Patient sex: M
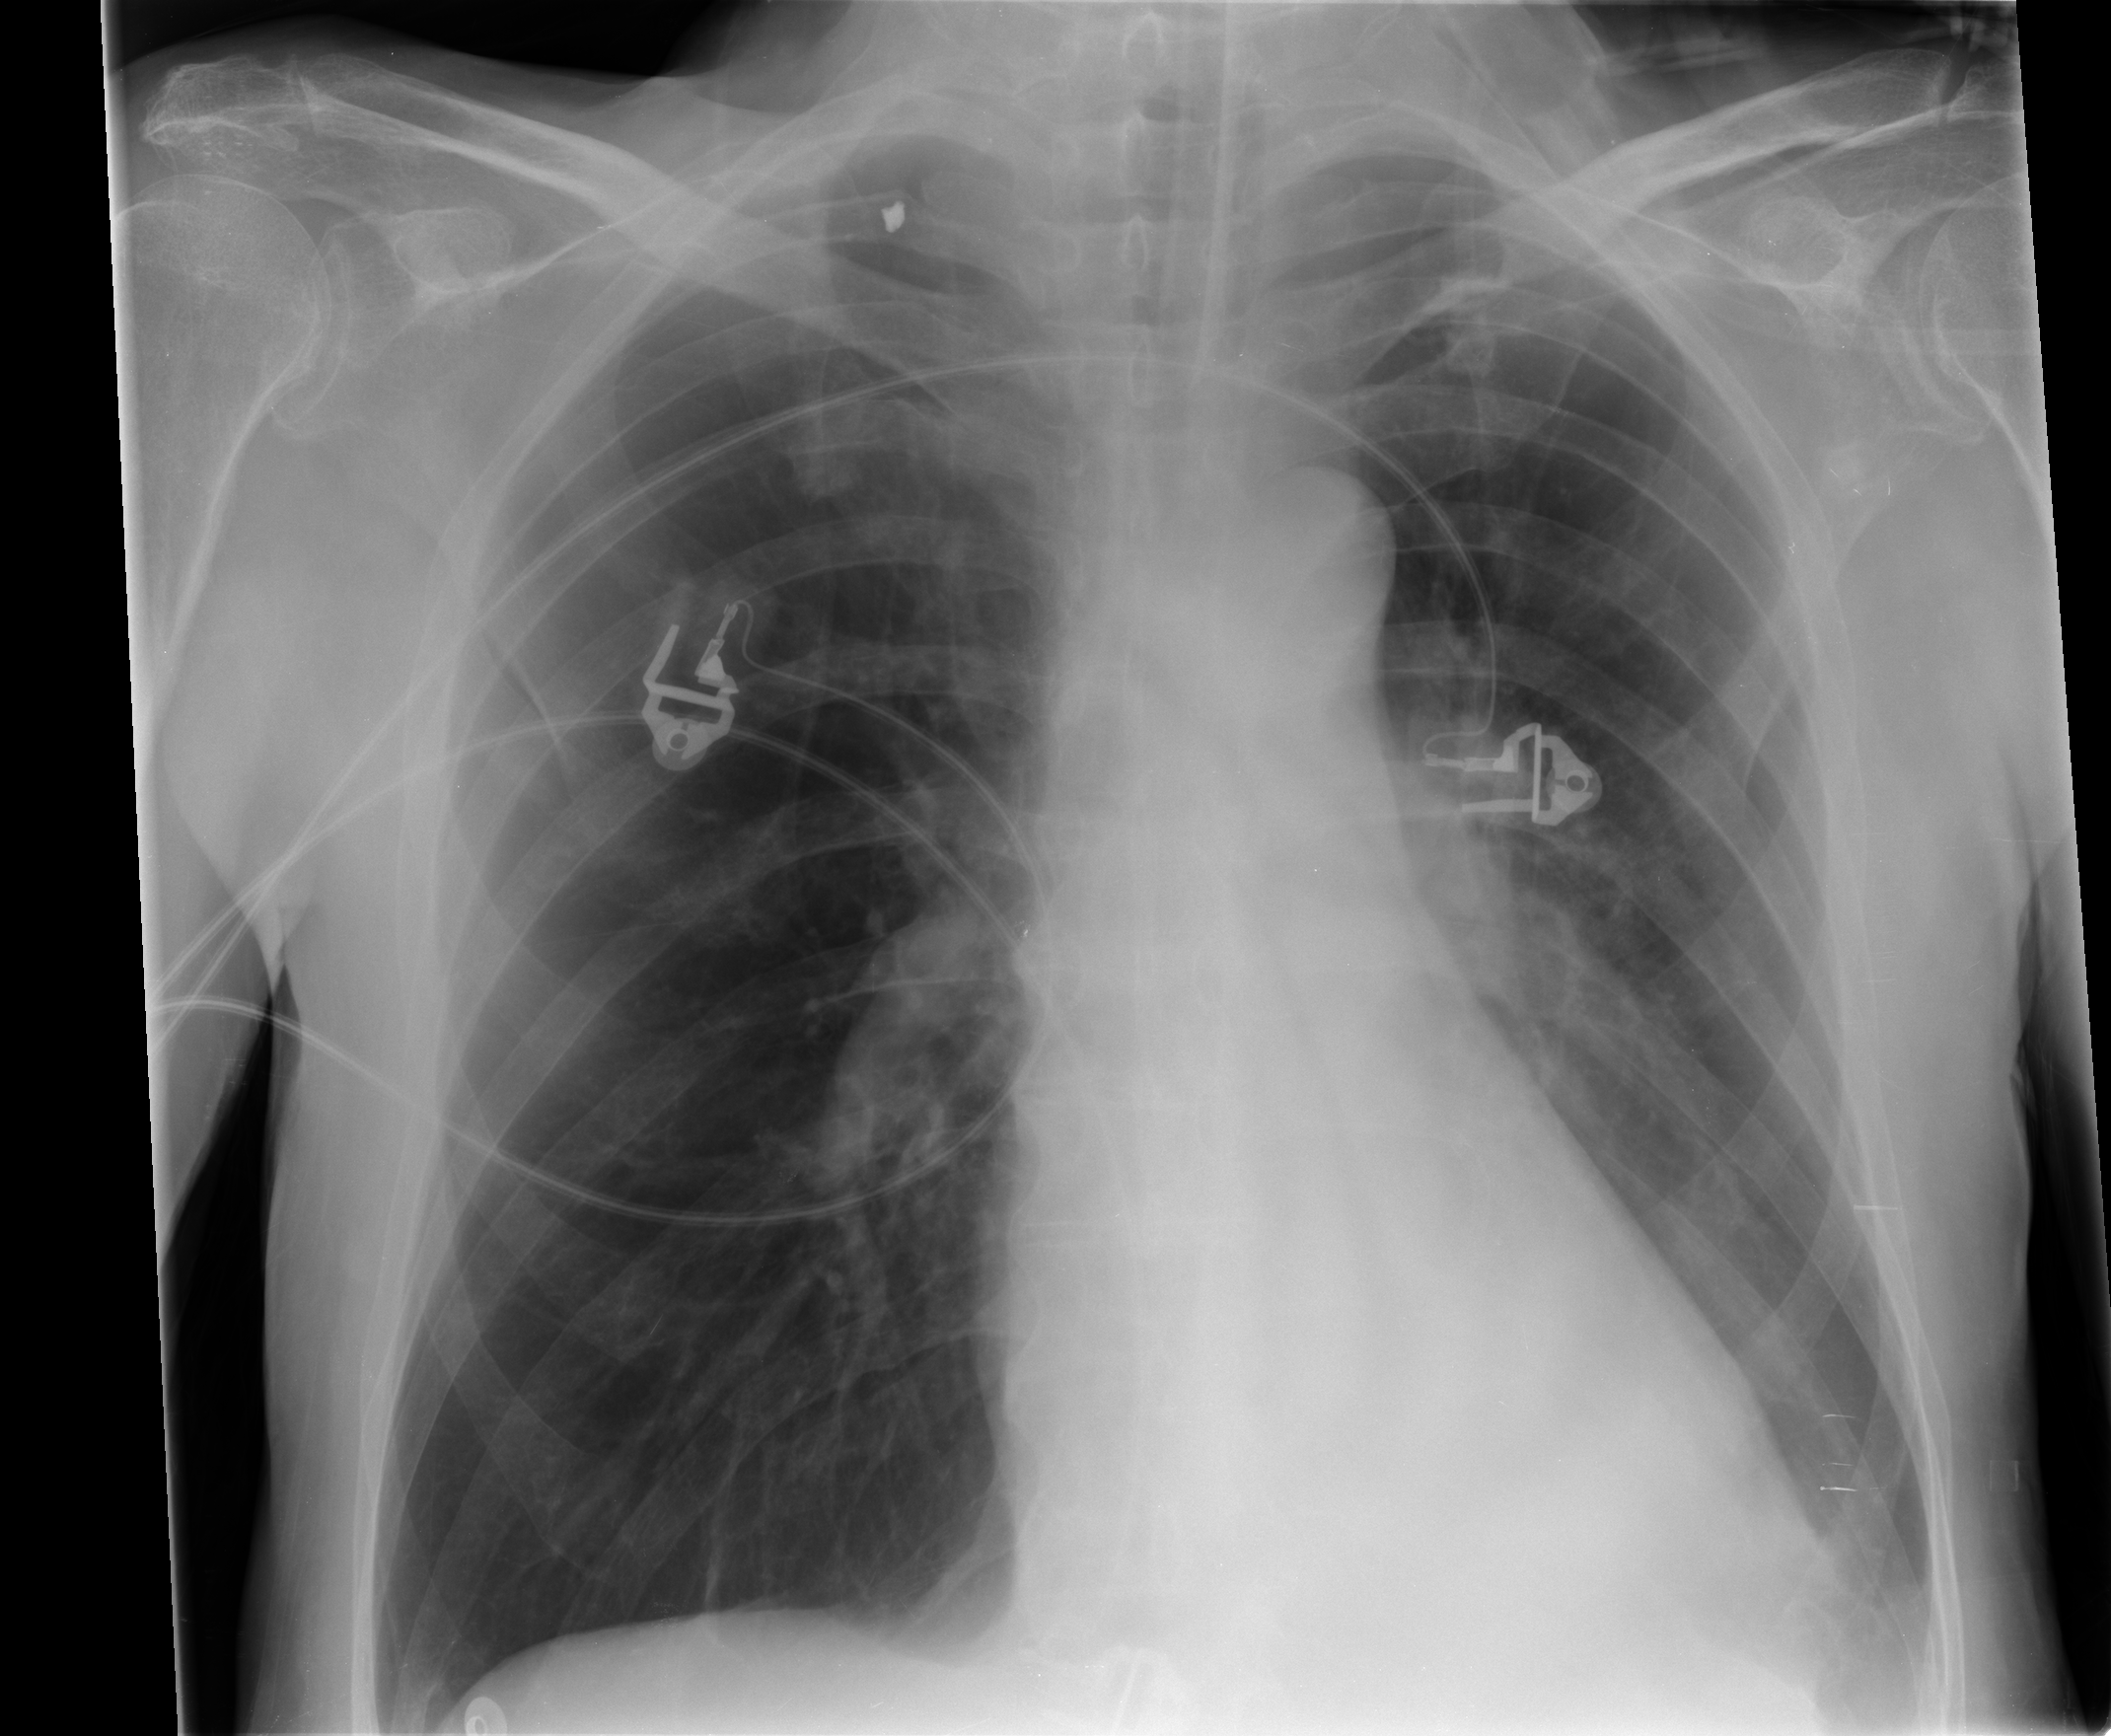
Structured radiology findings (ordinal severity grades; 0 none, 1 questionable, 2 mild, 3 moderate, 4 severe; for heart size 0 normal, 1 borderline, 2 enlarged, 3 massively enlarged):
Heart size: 0
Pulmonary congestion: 1
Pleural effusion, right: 0
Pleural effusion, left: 2
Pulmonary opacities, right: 0
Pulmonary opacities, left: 0
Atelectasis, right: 2
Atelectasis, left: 2